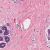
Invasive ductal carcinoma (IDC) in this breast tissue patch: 0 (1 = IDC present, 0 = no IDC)